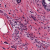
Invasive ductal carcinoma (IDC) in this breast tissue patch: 1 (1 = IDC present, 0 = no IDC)